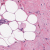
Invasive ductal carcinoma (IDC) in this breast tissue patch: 0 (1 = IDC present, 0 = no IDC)